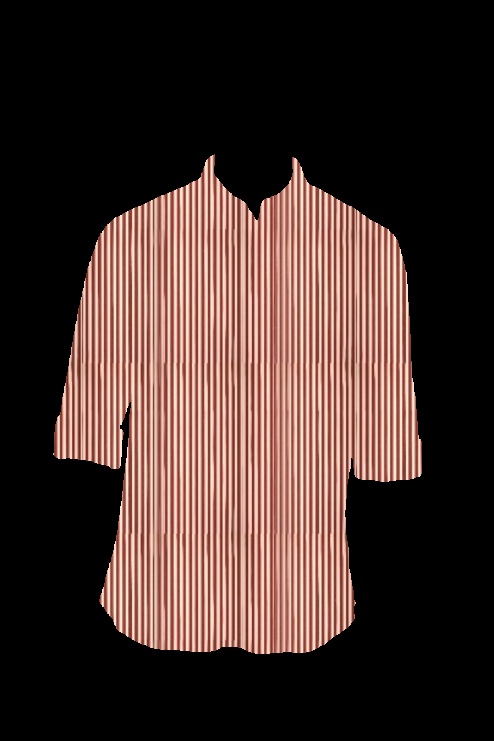
red stripe tee